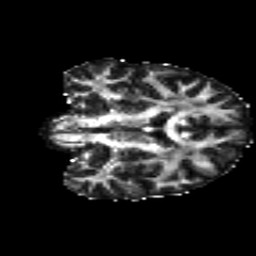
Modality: FA
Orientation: coronal
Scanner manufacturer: siemens
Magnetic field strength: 3 T
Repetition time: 4.16 s
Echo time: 0.0806 s